Question: The first {{labelText}} binding I pass to my directive shows up in the view as {{labelText}} when the (+) increment button is clicked. Even though the AngularJS properties in my Chrome inspector show its value as "Enter a name to identify each resource". Subsequent clicks on the increment button show input fields get appended with the correct value for LabelText.(See screenshot below)

Here is my controller
.controller('CounterCtrl', function($scope) {
'''
'use strict';
angular.module('Carrepair2.controllers', ['ionic', 'ui.bootstrap', 'Carrepair2.directives.addinputs', 'Carrepair2.directives.removeinputs'])
$scope.decrement = function() {
$scope.count = $scope.count - 1;
if ($scope.count < 0){
$scope.count = 0;
}
};
$scope.increment = function() {
$scope.count = $scope.count + 1;
};
$scope.labelText = 'Enter a name to identify each resource';
})
'''
Here is my directive
'''
'use strict';
angular.module('Carrepair2.directives.addinputs', ['ionic', 'ui.bootstrap'])
.directive('addinputs', function($compile){
return function(scope, element){
element.bind('click', function(){
var childId = 'space-for-inputs' + scope.$index;
var inputLabelForId = 'xxxxxxxx-xxxx-4xxx-yxxx-xxxxxxxxxxxx'.replace(/[xy]/g, function(c) {
var r = Math.random()*16|0, v = c == 'x' ? r : (r&0x3|0x8);
return v.toString(16);
});
angular.element(document.getElementById(childId)).append(
$compile('<div class='resource-name-input input_wrapper'><input type='text' id="' + inputLabelForId + '" required><label for="' + inputLabelForId +'">{{labelText}}</label></div>')(scope));
});
};
});
'''
and this is my template
'''
<ul class="list">
<li class="item" id="resource{{$index}}" ng-repeat="resource in resources">
<div class="resource-desc">{{resource.description}}</div>
<img ng-src="{{resource.thumb}}">
<div class="incrementer" ng-controller="CounterCtrl">
<button class="count-btn ion-arrow-up-b" ng-click="increment()" ng-init="count=0" addinputs>
<span class="ion-plus-round"></span>
</button>
<div class="count-btn count">{{count}}</div>
<button class="ion-arrow-down-b" ng-click="decrement()" removeinputs>
<span class="ion-minus-round"></span>
</button>
</div>
<div id='space-for-inputs{{$index}}'></div>
</li>
</ul>
'''
Sorry the link in the jsFiddle in the comments doesn't work. Here is a link to the jsFiddle replicating the problem. <URL>
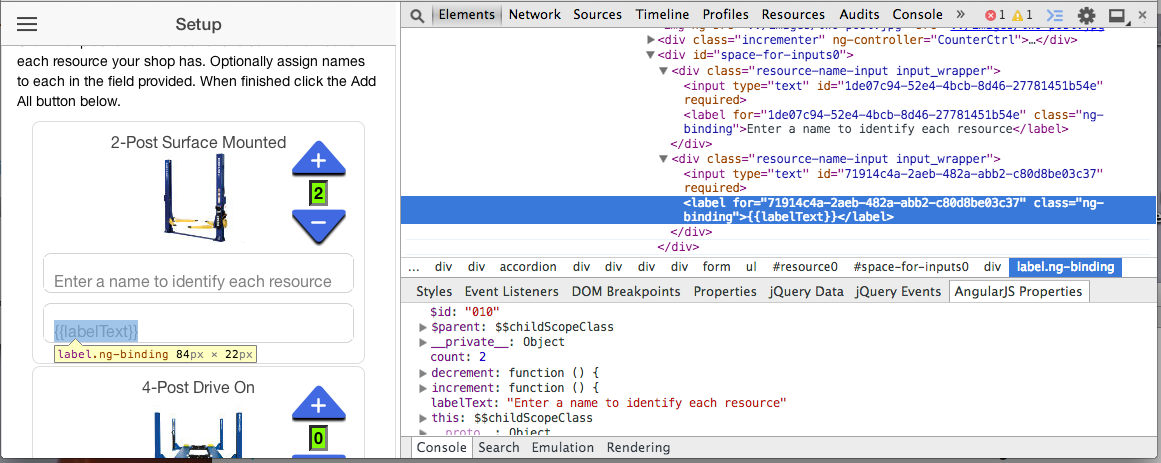
Answer: I highly recommend you go read up on how to use angularjs, a lot of what I've seen in your fiddle seems off. Continuously having to $compile should not be something you're starting out with. In either case the issue comes down with how you wired up your element click. When something happens outside of angulars knowledge i.e. this line:
'''
element.bind('click', function(){
'''
You have to let angular know to update, so that function will become:
'''
element.bind('click', function(){
angular.element(document.getElementById("space-for-inputs")).append(
$compile('<div class='resource-name-input input_wrapper'><input type='text' id='myinput' required><label for='myinput'>{{labelText}}</label></div>')(scope));
scope.$apply();
});
'''
But still, you should be using an ng-click. Here is your updated fiddle with it working: <URL>